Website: lowes
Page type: customer-info-address
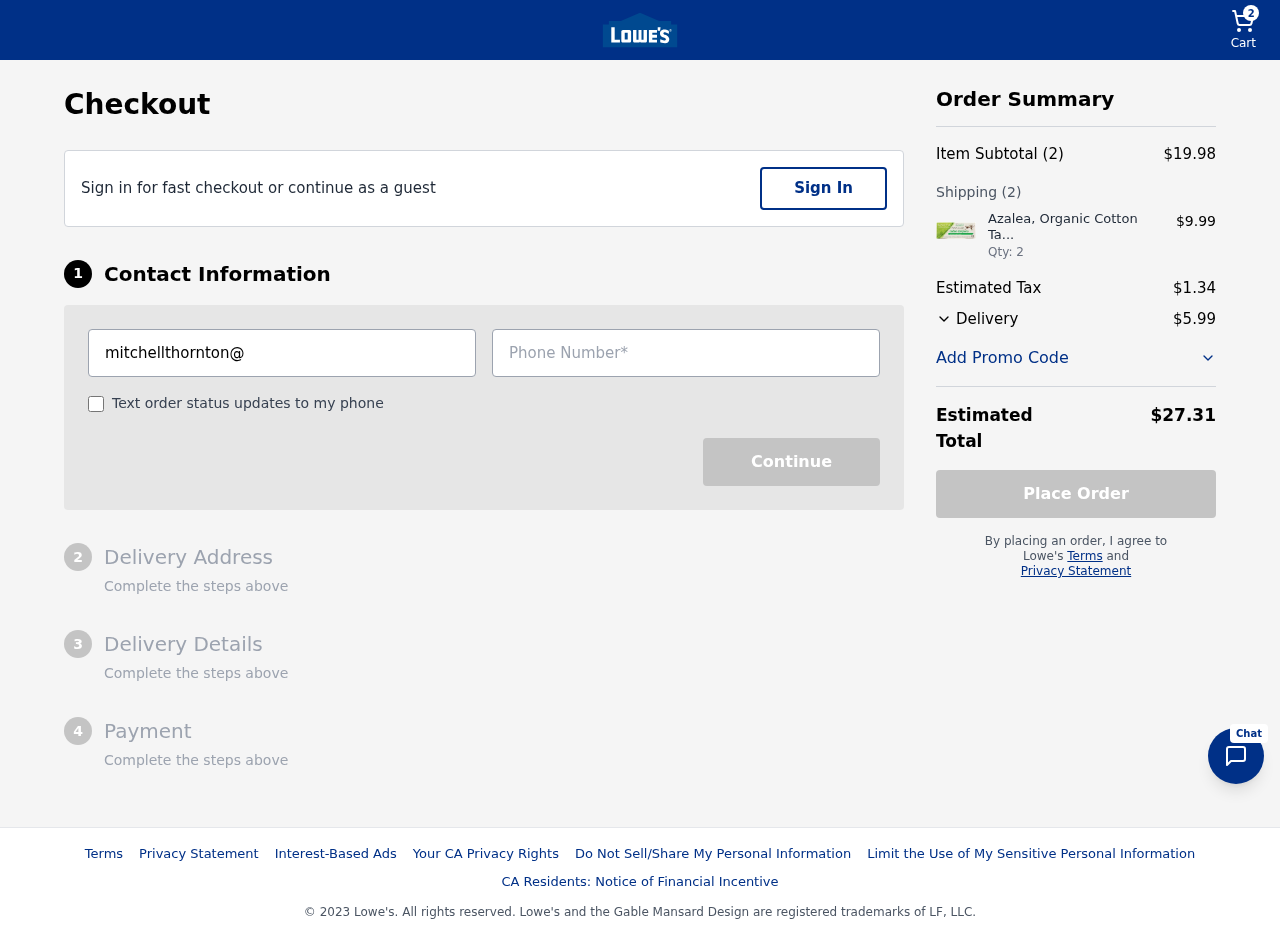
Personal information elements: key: PII_EMAIL
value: mitchellthornton@yahoo.com
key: PII_PHONE
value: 7454097480
Product elements: key: PRODUCT1_NAME
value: Azalea, Organic Cotton Tampons without Applicator, Super, 20 ct
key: PRODUCT1_PRICE
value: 9.99
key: PRODUCT1_QUANTITY
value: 2
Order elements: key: ORDER_NUM_ITEMS
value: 2
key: ORDER_SUBTOTAL
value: $19.98
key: ORDER_NUM_ITEMS2
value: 2
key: ORDER_TAX
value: $1.34
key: ORDER_SHIPPING_COST
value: $5.99
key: ORDER_TOTAL
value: $27.31